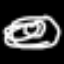
Label: donut